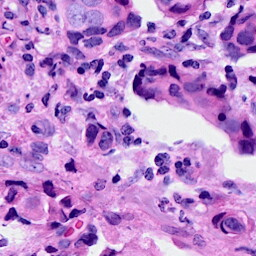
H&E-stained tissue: Breast